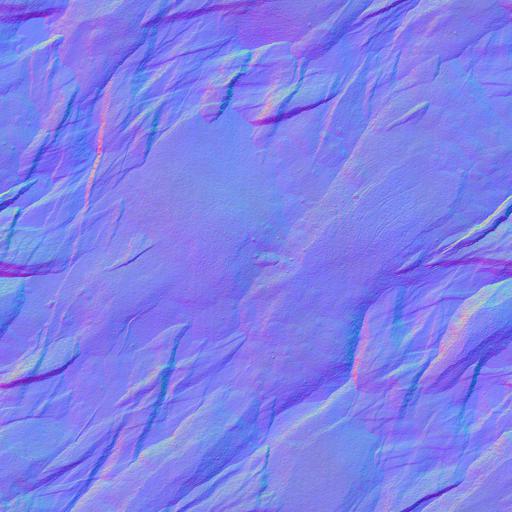
cliff dark grey moss mossy rock stone